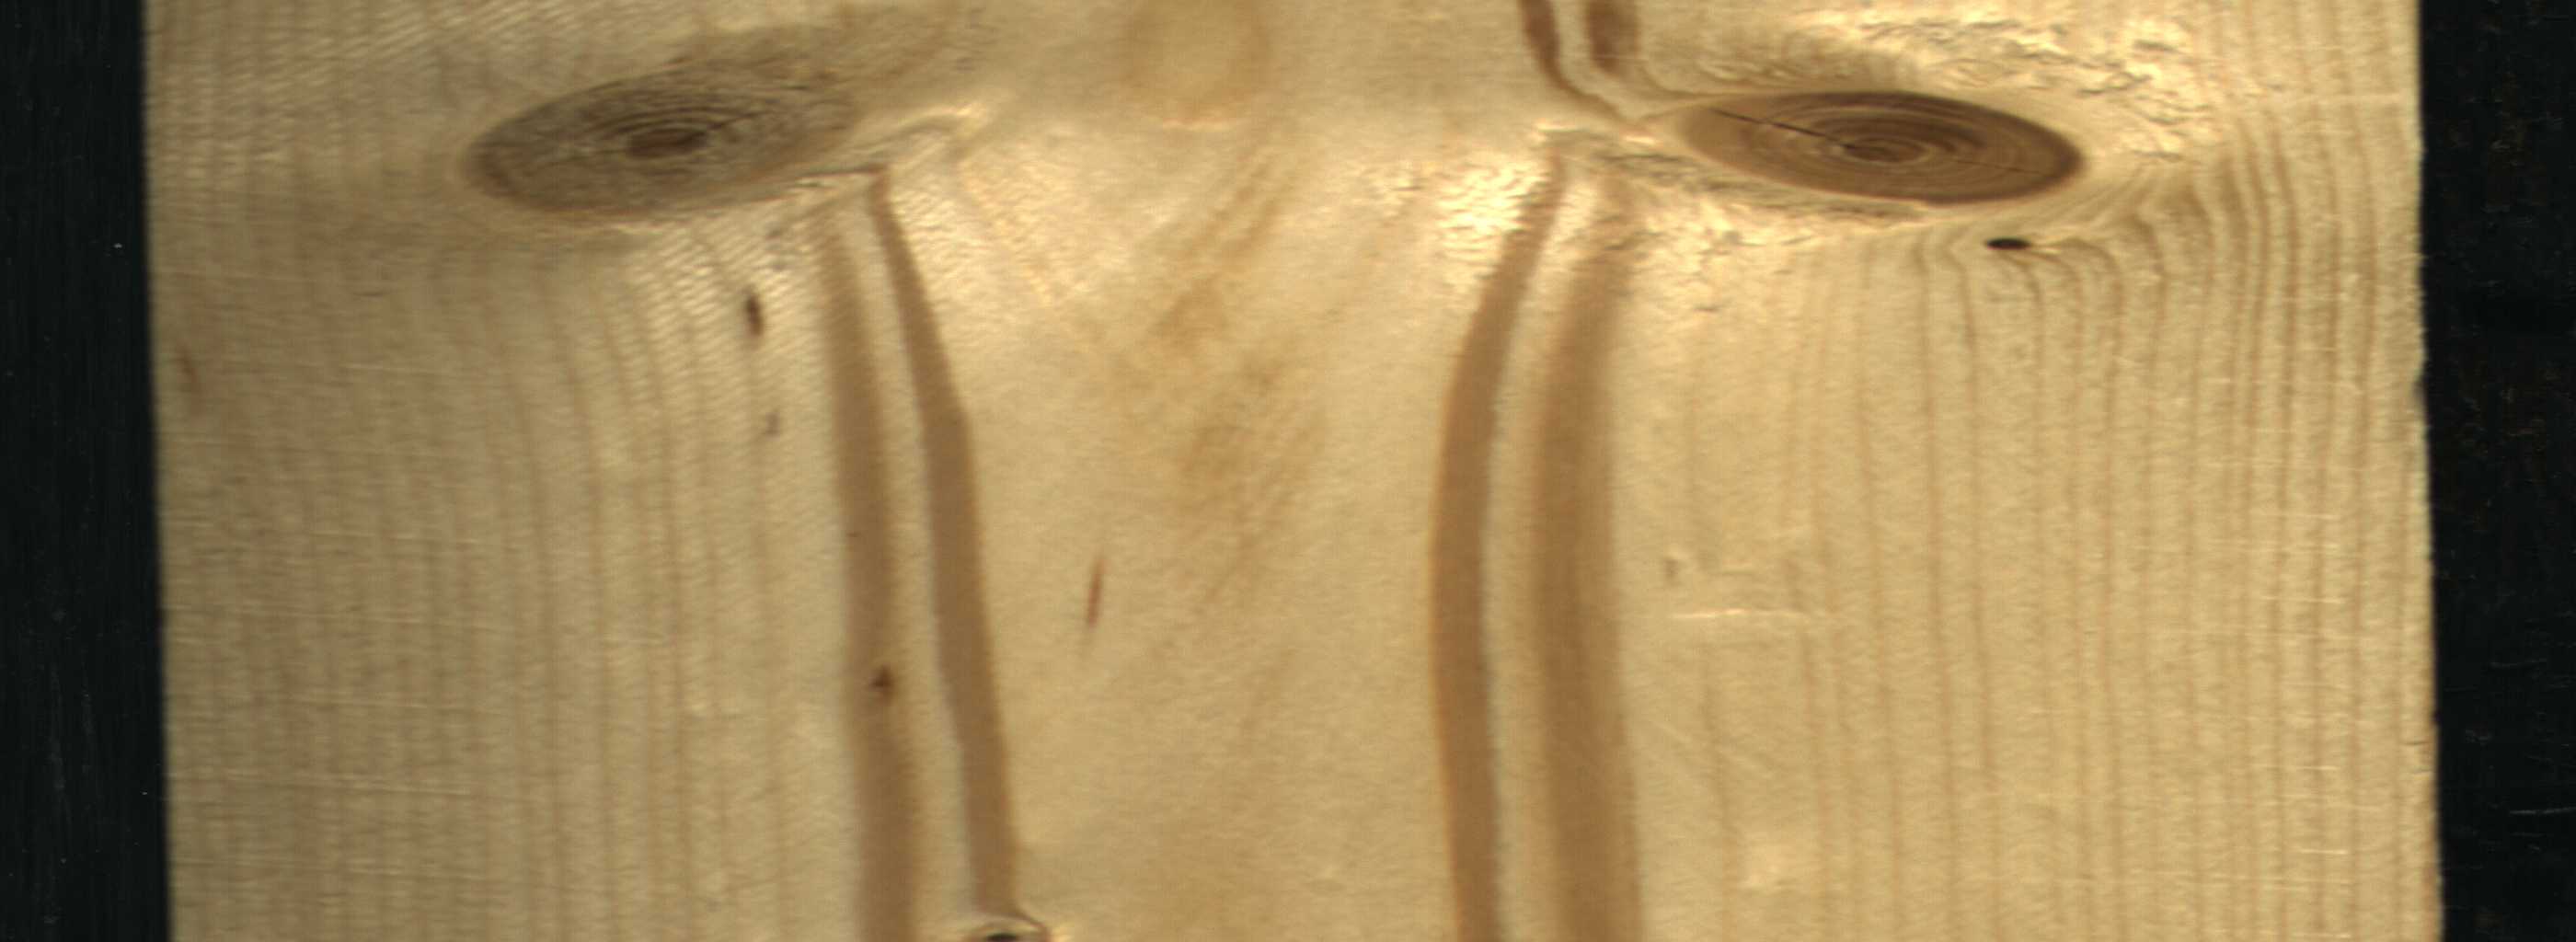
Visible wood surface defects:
Quartzity
Quartzity
Quartzity
Quartzity
Quartzity
Quartzity
knot_with_crack
Dead_Knot
Dead_Knot
Dead_Knot